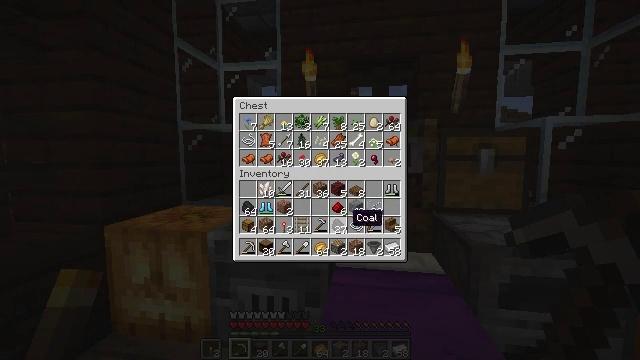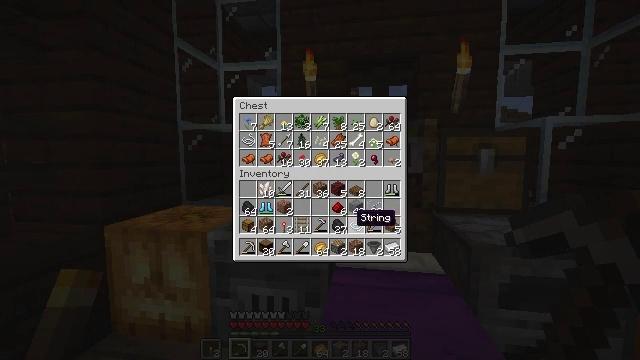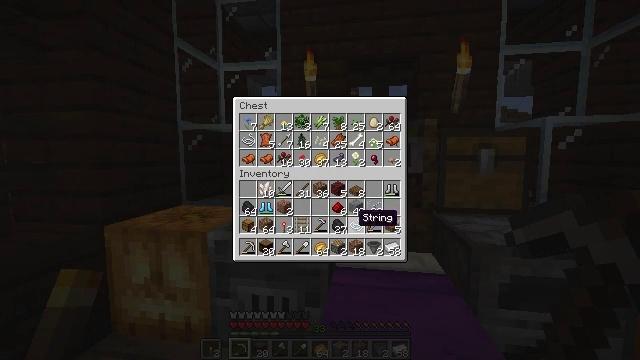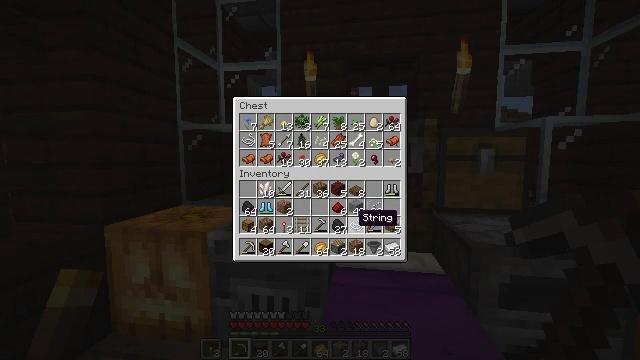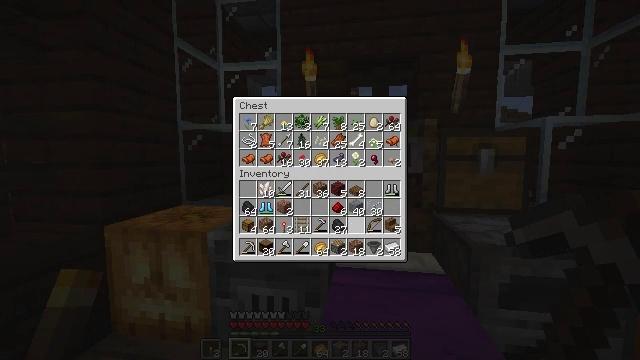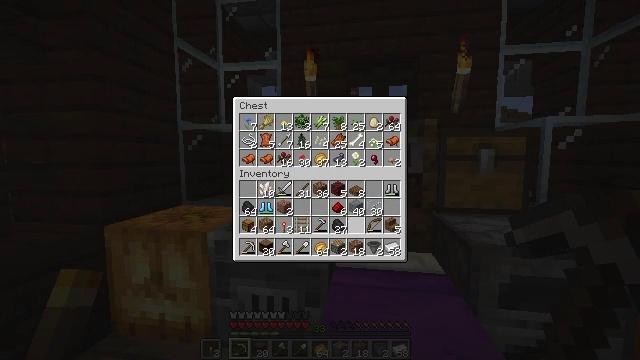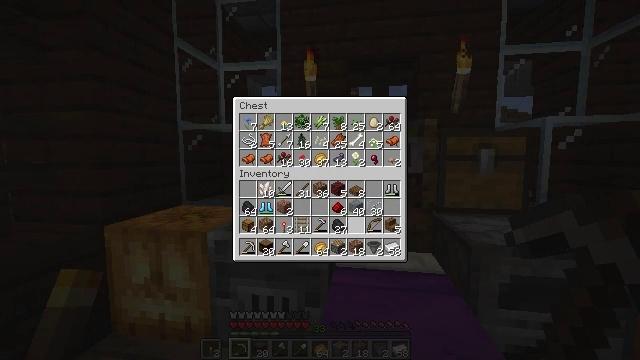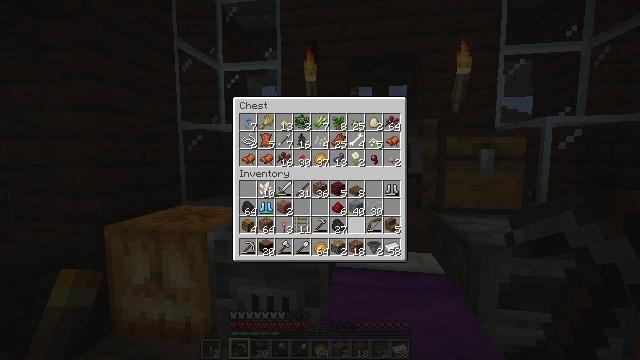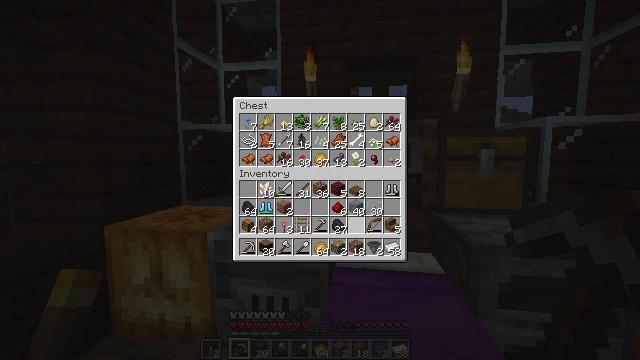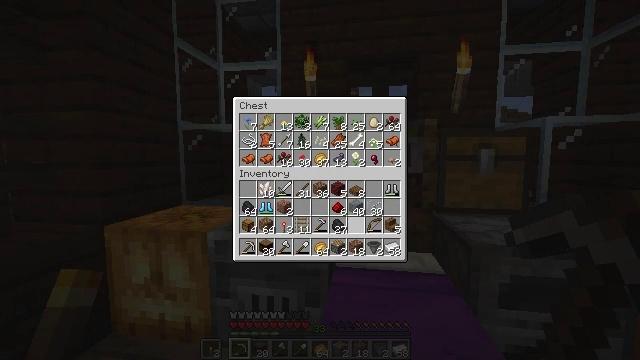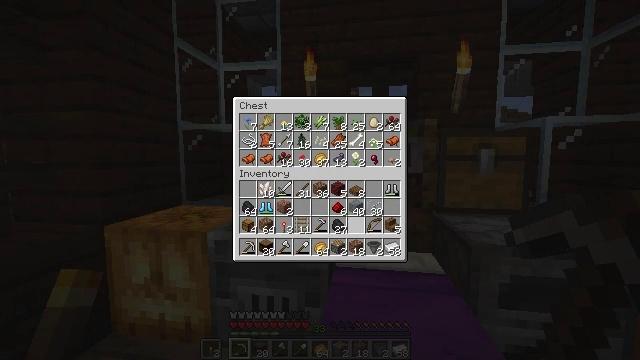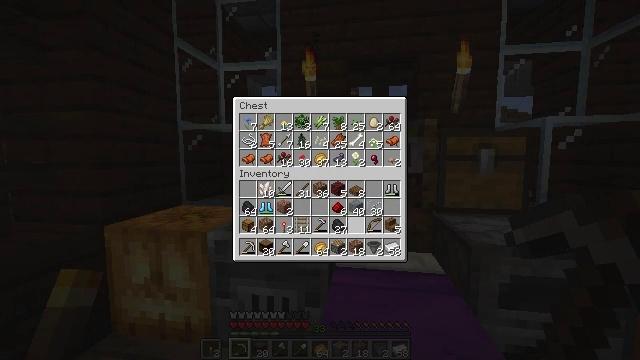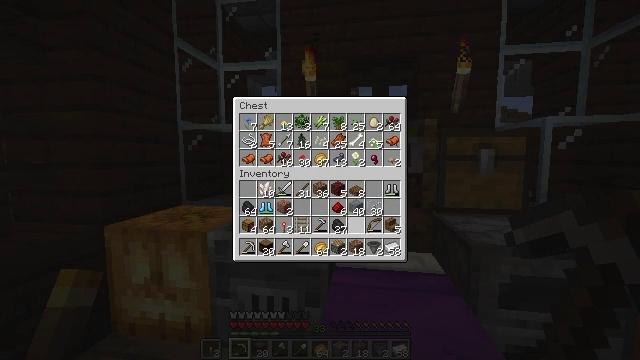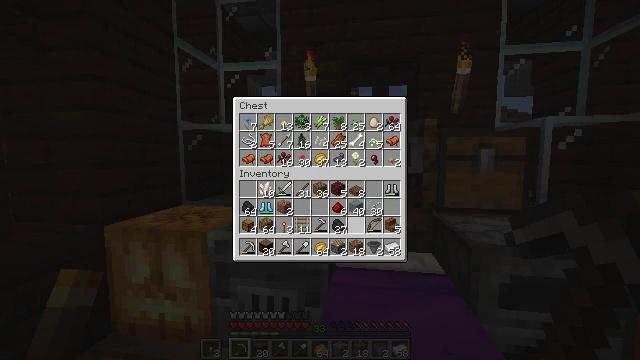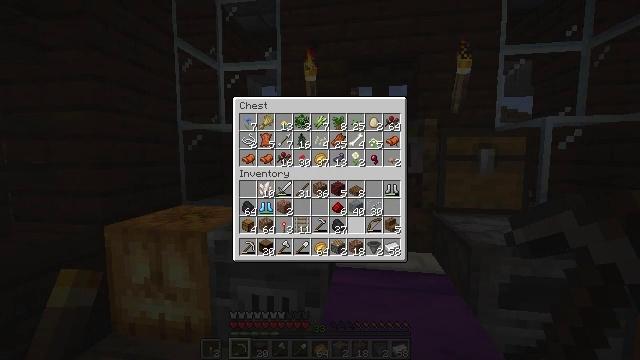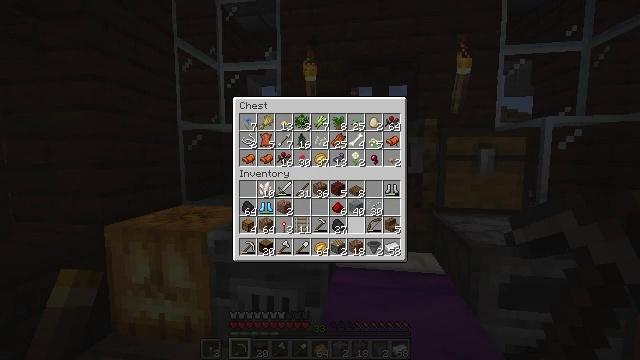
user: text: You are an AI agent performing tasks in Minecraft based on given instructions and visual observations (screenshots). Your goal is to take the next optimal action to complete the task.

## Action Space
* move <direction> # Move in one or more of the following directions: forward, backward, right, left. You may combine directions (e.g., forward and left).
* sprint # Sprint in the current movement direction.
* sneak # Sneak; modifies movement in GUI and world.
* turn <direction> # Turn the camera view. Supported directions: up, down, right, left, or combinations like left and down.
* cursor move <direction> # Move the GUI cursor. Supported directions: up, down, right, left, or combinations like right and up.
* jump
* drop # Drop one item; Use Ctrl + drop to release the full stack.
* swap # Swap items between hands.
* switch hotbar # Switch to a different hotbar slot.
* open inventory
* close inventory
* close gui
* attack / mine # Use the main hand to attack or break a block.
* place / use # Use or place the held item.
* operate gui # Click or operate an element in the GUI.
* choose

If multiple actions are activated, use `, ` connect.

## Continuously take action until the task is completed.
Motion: motion action
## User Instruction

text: Construct a comparator using a crafting table.
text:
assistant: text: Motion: sneak
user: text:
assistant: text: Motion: sneak
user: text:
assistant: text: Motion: sneak
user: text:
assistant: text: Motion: sneak, operate gui
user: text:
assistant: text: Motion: sneak, operate gui
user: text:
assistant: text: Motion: sneak, operate gui
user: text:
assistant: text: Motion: sneak
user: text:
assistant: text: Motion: sneak
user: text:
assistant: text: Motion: sneak
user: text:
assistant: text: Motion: sneak
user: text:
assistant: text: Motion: sneak
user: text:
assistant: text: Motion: sneak
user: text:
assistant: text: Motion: sneak
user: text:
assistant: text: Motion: sneak
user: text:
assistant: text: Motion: sneak
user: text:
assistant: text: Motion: sneak
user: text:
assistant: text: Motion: sneak
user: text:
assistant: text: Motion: sneak
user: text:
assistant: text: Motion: sneak
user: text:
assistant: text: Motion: sneak
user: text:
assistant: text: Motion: sneak
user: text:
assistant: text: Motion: sneak
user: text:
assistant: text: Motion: sneak
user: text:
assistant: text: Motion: sneak
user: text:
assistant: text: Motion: sneak
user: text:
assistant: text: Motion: sneak
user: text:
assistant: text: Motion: sneak
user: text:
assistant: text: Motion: sneak
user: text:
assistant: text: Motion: sneak
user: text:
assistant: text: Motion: sneak